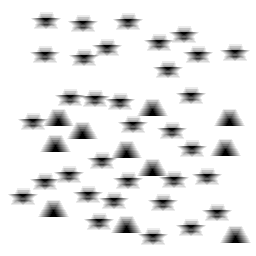
Squares: 0
Triangles: 11
Stars: 33
Total shapes: 44